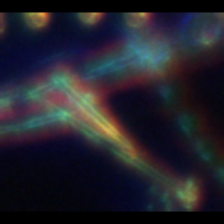
Taxon: Diatom_aggregate
Group: Diatoms